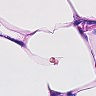
Metastatic tissue present: no